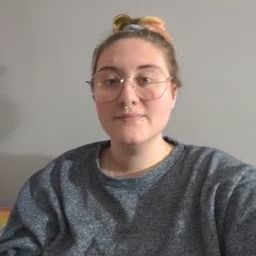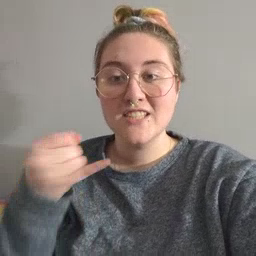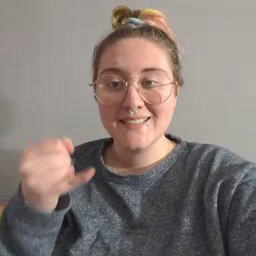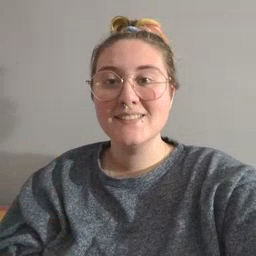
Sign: jeans